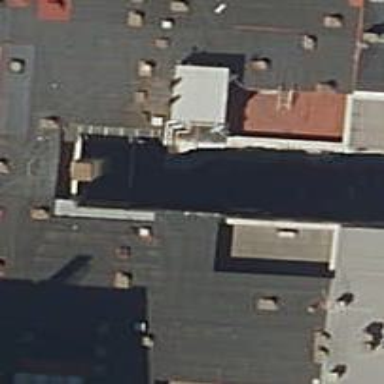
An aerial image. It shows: Part of building.